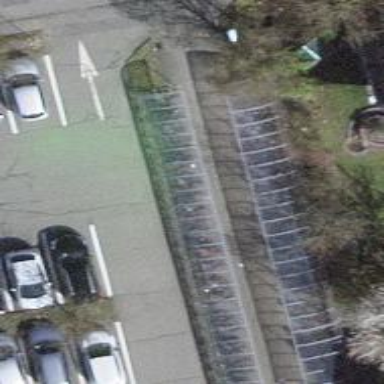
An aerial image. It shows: Bicycle parking facility.